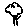
Label: tree